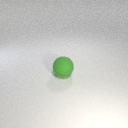
large green rubber sphere